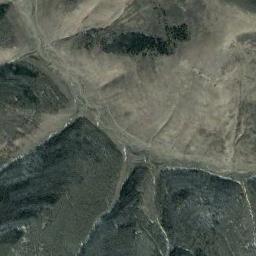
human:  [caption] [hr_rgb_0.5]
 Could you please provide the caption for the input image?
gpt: This mountain is completely covered by vegetation and there is a winding path in it .

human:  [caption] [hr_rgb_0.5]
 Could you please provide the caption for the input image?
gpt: The folded mountain consists of some ridges and valleys .

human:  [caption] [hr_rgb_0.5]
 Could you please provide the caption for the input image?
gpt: There are many roads of different lengths in the mountains .

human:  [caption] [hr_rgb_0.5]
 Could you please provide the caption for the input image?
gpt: The mountain is consist of half of green plants and half of bare land .

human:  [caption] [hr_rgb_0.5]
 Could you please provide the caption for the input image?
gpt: There are green mosses on the mountain .